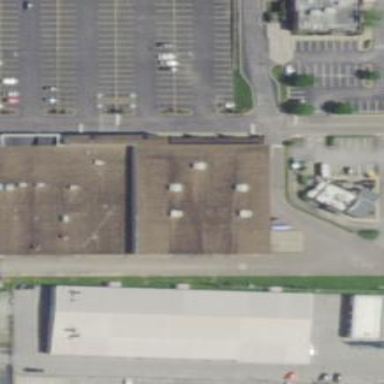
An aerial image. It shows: Retail building.